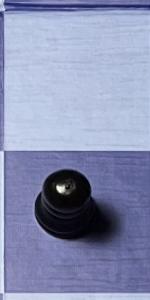
Label: Pawn_Black